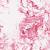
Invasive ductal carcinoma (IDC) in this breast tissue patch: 0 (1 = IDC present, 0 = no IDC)